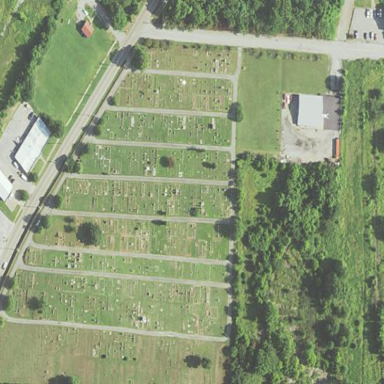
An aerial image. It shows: Cemetery.